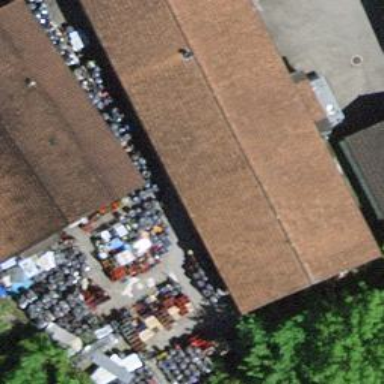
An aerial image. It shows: Building with gabled roof. The roof is oriented along the structure and has brown color.